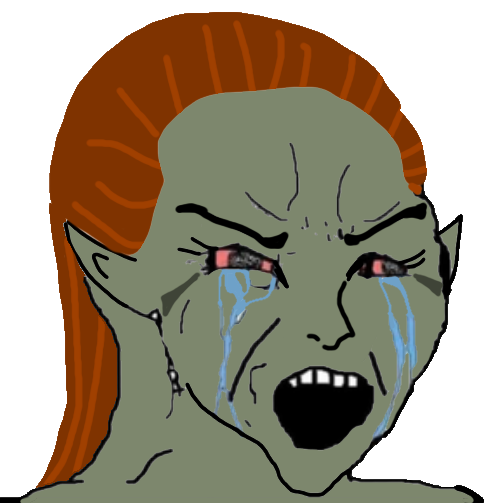
Label: 5_Crying_Wojak